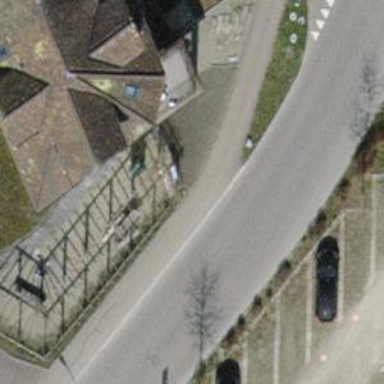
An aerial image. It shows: Asphalt footway.